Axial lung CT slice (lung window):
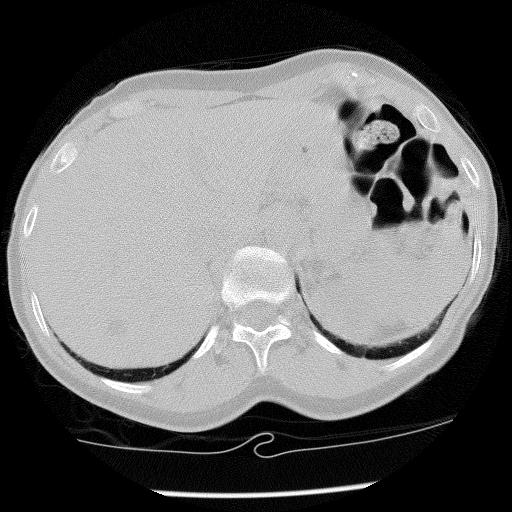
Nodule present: no